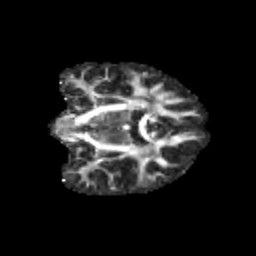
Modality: FA
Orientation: coronal
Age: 11
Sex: male
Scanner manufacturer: siemens
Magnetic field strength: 3 T
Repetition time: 3.8 s
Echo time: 0.07 s